Field crop: tomato
Growth stage: 1
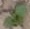
Species: solanum